【题型】解答题　【知识点】解析几何　【难度】medium
如图, 已知椭圆 $\Gamma: \frac{x^2}{a^2} + \frac{y^2}{b^2} = 1(a > b > 0)$ 的上、下顶点为 $M(0, 1), N(0, -1)$, 右
顶点为 $P$, 离心率为 $\frac{\sqrt{3}}{2}$, 直线 $x = a$ 和 $y = b$ 相交于点 $A$, 过 $N$ 作直线交 $x$ 轴的正半轴于 $B$ 点, 交椭圆于 $C$ 点,
连接 $MC$ 交 $AP$ 于点 $D$.

(1) 求 $\Gamma$ 的方程;

(2) 求证: $\frac{|OB|}{|BP|} = \frac{|AD|}{|DP|}$.
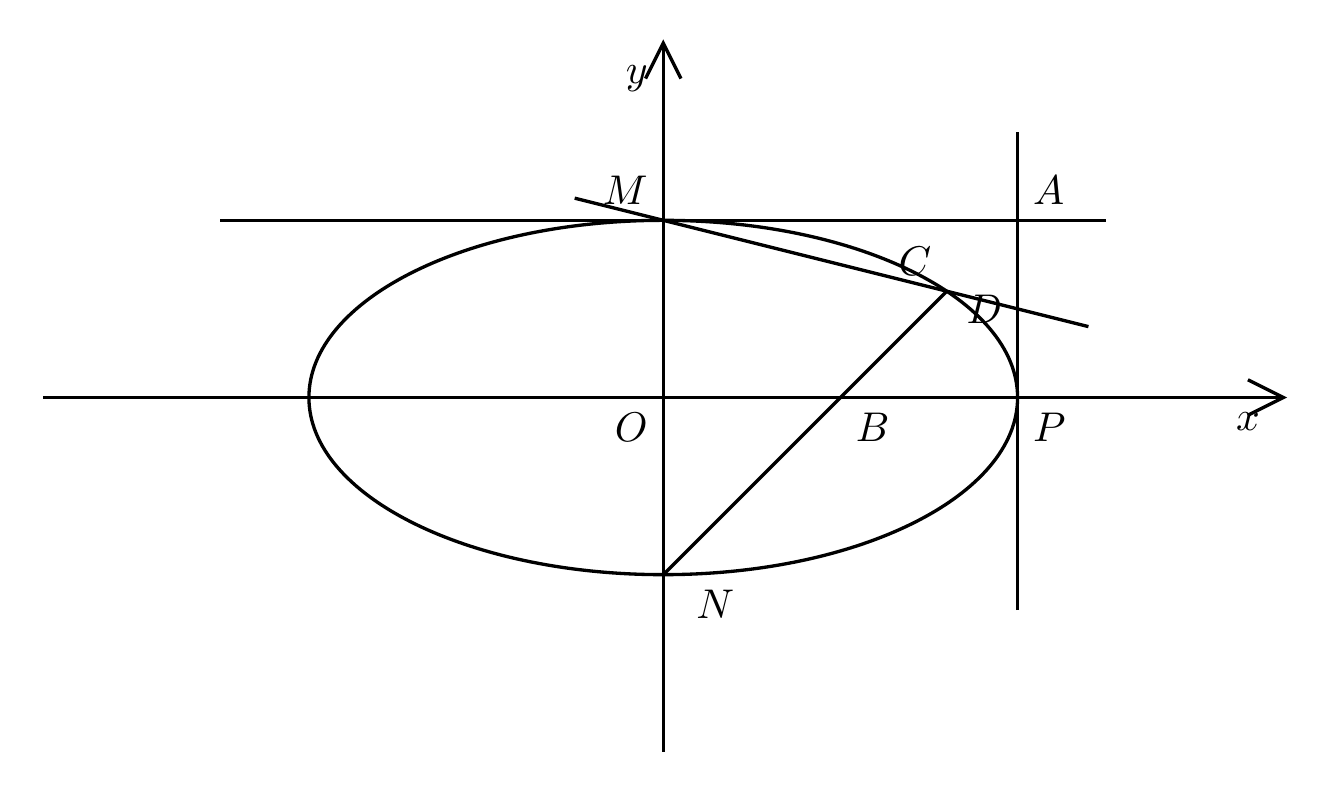
【解答】
【答案】 (1) $\frac{x^2}{4} + y^2 = 1$

(2) 证明见解析

【解析】 (1) 依题意可得 $b = 1$, $e = \frac{c}{a} = \frac{\sqrt{3}}{2}$, 又 $c^2 = a^2 - b^2$, 解得 $\begin{cases} a = 2 \\ b = 1 \\ c = \sqrt{3} \end{cases}$, 所以 $\Gamma$ 的方程为 $\frac{x^2}{4} + y^2 = 1$.

(2) 在椭圆 $\frac{x^2}{4} + y^2 = 1$ 中 $M(0, 1), N(0, -1)$, 所以 $k_{NC} > 0, k_{MC} < 0$,

设直线 $NC: y = k_1x - 1 (k_1 > 0)$, 直线 $MC: y = k_2x + 1 (k_2 < 0)$,

因为直线 $NC$ 与直线 $MC$ 相交于点 $C$, 由 $\begin{cases} y = k_1x - 1 \\ y = k_2x + 1 \end{cases}$ 解得 $\begin{cases} x = \frac{2}{k_1 - k_2} \\ y = \frac{k_1 + k_2}{k_1 - k_2} \end{cases}$, 所以 $C\left(\frac{2}{k_1 - k_2}, \frac{k_1 + k_2}{k_1 - k_2}\right)$,

又点 $C$ 在椭圆上, 所以 $\frac{\left(\frac{2}{k_1 - k_2}\right)^2}{4} + \left(\frac{k_1 + k_2}{k_1 - k_2}\right)^2 = 1$, 整理得 $k_1k_2 = -\frac{1}{4}$,

因为直线 $NC: y = k_1x - 1$ 交 $x$ 轴正半轴于 $B$ 点, 令 $y = 0$ 得 $x = \frac{1}{k_1}$, 即 $B\left(\frac{1}{k_1}, 0\right)$,

又因为 $P(2, 0)$, 所以 $|OB| = \frac{1}{k_1}$, $|BP| = 2 - \frac{1}{k_1}$, 所以 $\frac{|OB|}{|BP|} = \frac{\frac{1}{k_1}}{2 - \frac{1}{k_1}} = \frac{1}{2k_1 - 1}$,

因为直线 $MC: y = k_2x + 1$ 交 $AP$ 于点 $D$, 令 $x = 2$ 得 $y = 2k_2 + 1$, 故 $D(2, 2k_2 + 1)$,

又 $A(2, 1)$, 所以 $|AD| = 1 - (2k_2 + 1) = -2k_2$, $|DP| = 2k_2 + 1$,

所以 $\frac{|AD|}{|DP|} = \frac{-2k_2}{2k_2 + 1}$, 又 $k_1k_2 = -\frac{1}{4}$, 所以 $k_1 = -\frac{1}{4k_2}$,

所以 $\frac{|OB|}{|BP|} = \frac{1}{2k_1 - 1} = \frac{1}{2\left(-\frac{1}{4k_2}\right) - 1} = \frac{-2k_2}{2k_2 + 1} = \frac{|AD|}{|DP|}$, 所以 $\frac{|OB|}{|BP|} = \frac{|AD|}{|DP|}$.